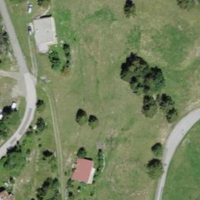
EUNIS habitat code: 24
Species observed at this site:
Chamaenerion dodonaei